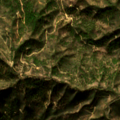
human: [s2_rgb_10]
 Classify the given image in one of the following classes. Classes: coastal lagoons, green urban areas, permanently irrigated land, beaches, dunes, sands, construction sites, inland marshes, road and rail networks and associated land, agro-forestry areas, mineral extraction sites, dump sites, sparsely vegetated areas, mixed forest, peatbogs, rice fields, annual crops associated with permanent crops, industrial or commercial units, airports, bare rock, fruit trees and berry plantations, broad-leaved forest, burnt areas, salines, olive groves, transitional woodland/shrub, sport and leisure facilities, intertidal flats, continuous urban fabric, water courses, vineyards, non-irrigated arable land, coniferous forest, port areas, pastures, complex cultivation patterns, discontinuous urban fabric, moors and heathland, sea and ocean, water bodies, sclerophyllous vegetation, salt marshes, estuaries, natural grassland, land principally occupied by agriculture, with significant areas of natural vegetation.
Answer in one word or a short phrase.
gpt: land principally occupied by agriculture, with significant areas of natural vegetation, sclerophyllous vegetation, transitional woodland/shrub